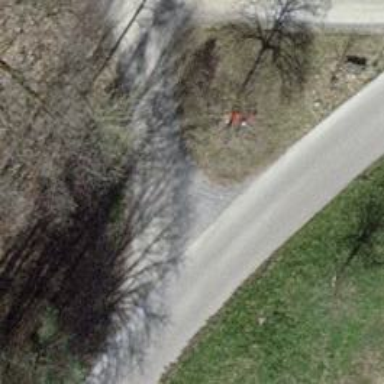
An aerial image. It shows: Brown bench.